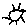
Label: sun